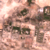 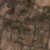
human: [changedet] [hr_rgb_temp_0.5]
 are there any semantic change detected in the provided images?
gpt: No change was made.